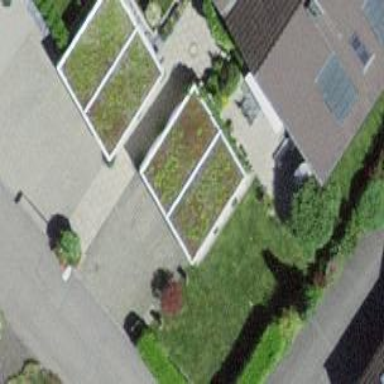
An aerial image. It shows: Flat-roofed garage.